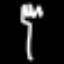
Label: fork